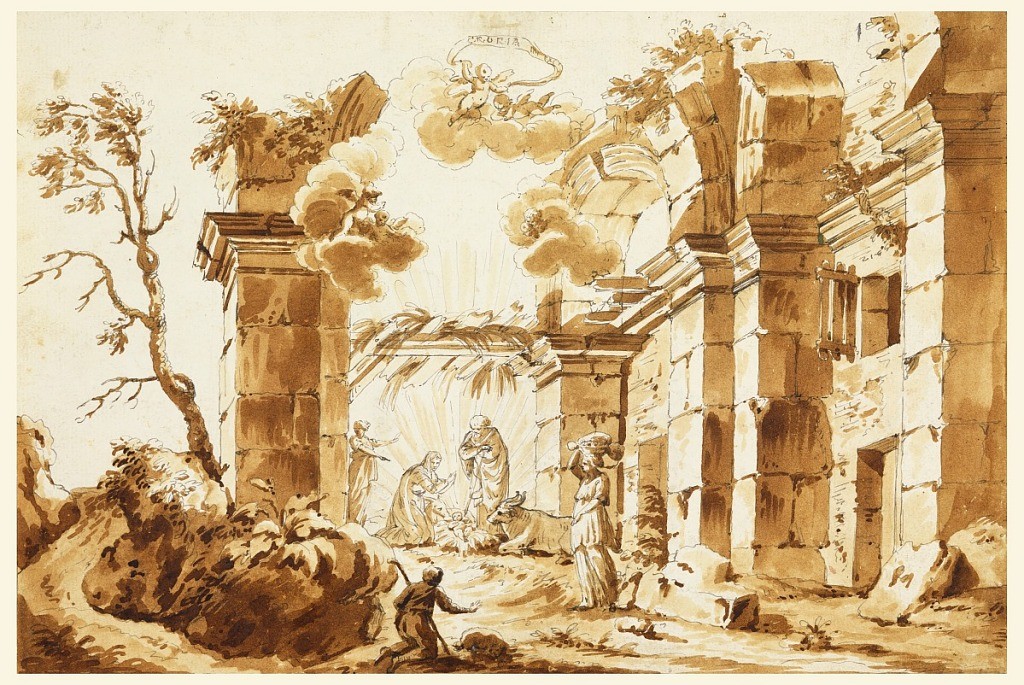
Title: Design for Crèche (Nativity Scene)
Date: ca. 1770
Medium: Pen and ink, brush and sepia wash on white paper
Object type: Drawing
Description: Horizontal rectangle.  Architectural ruins, open to the sky, used as setting for the Nativity group, seen near center, middleground.  Rays of light rise from the figure of the Child.  Shepherd kneels in foreground.  Woman with bundle on her head, at right.